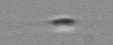
Label: Cylindrotheca_morphotype1